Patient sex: F
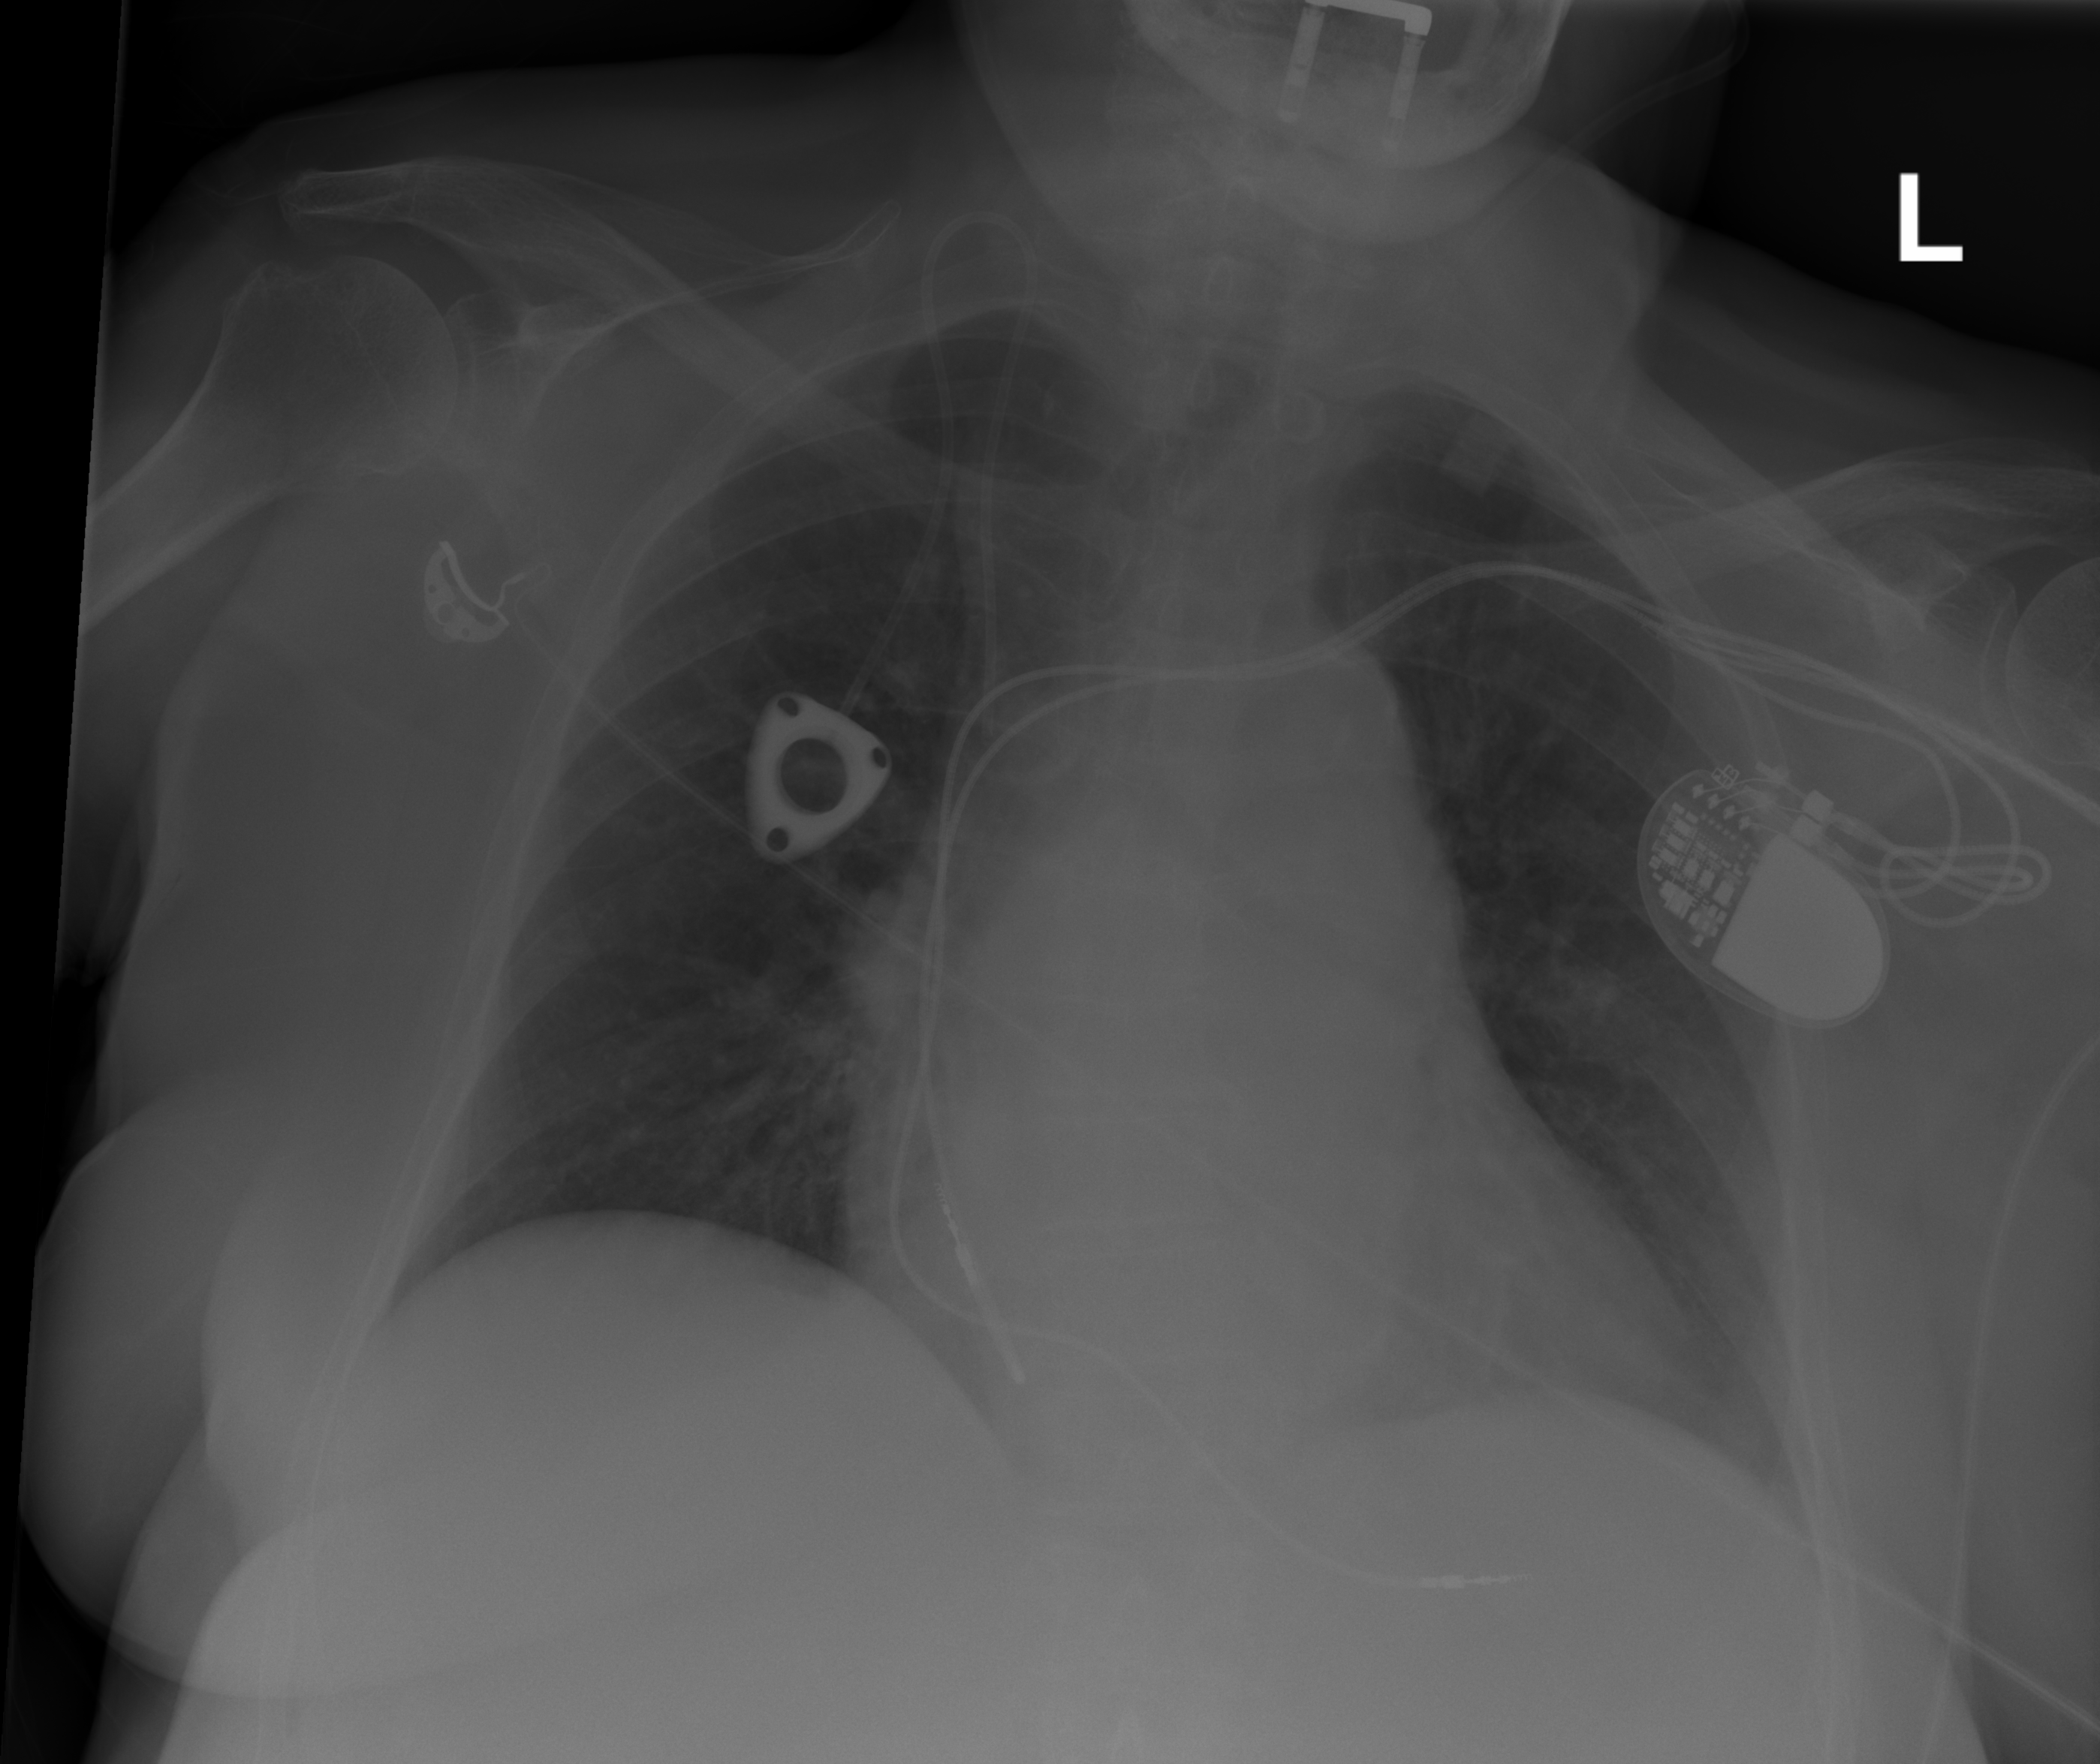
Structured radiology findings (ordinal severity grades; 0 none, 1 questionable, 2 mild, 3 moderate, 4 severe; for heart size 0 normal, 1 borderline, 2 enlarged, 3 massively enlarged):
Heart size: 2
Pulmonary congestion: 1
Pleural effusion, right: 0
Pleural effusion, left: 0
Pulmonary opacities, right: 0
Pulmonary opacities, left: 0
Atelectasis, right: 0
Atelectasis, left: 0